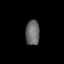
Tissue: lung
Cell type: Epithelial cells
Senescence score: 0.1558
Nuclear area (px): 343
Mean DAPI intensity: 106.51